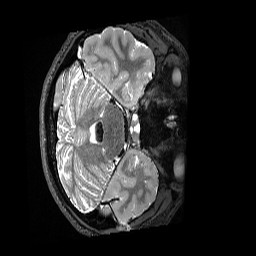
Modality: T2w
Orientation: axial
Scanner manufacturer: siemens
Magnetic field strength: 3 T
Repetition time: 3.2 s
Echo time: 0.563 s